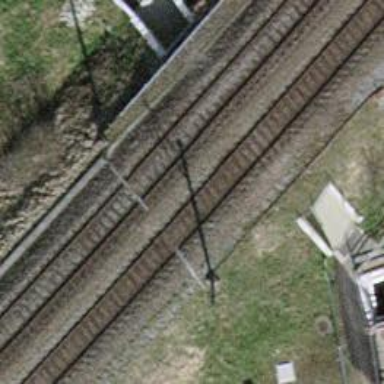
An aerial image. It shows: Railway bridge with electrified contact line. There is one track on the bridge.